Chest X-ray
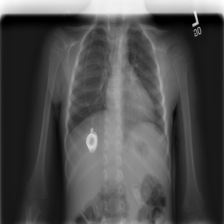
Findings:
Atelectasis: negative
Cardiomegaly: negative
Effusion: negative
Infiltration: negative
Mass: negative
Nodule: negative
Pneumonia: negative
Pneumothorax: negative
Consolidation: negative
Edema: negative
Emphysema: negative
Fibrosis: negative
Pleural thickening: negative
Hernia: negative